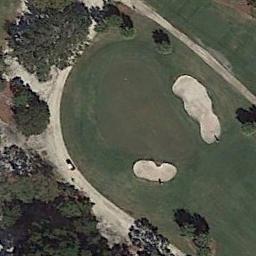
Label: golf_course